Question: I have been hurting a wall for quite a while now, I am making an application linked to a software that we are using, which will allow the user to either from the software with my application with my application on the software.
So here is the whole idea:
So my app will be linked to the software's database (Software Patient) with the help of foreign key (patientId on "App Patient").
And I need to be able to search for 'email', 'password', 'firstName', 'lastName', 'secretStuff' directly from my app and be able to update data as well on both databases.
The biggest issue here is that I can't make a third table that merge all the data into one because the data from the software's database (Software Patient) will be updated quite a lot directly from the software by others people.
The current stack is composed of :
- -
Thank you in advance!
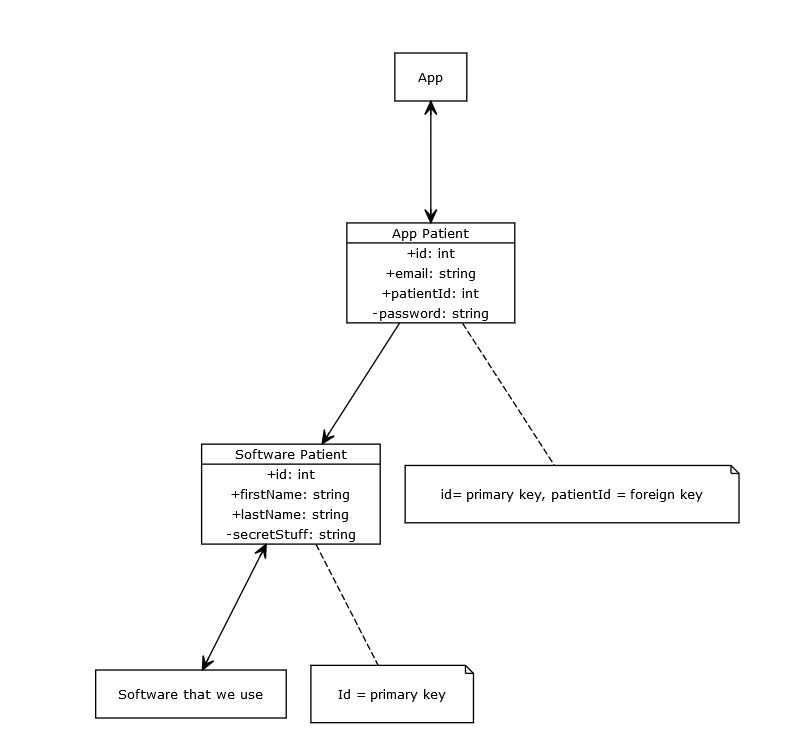
Answer: The app you are developing must get data from your commercial Software Patient (we'll call it SP) system. That presents several questions. You really need clear answers to these questions to finish designing the data flow in your app. Some of the questions:
- - - - -
If your app will use SQL to get data from SP, it will send that SQL to SP's SQL Server Express database. nodejs has tooling for that, but both the tooling and the SQL dialect used in postgreSQL are different. Maybe it would be wise to use SQL Server throughout: doing so reduces the cognitive load on people who will maintain and enhance your app in the future. Neither they nor you will have to keep straight the differences between the two DBMSs.
If you'll use an API, great! That's a clean interface between two systems. (It will probably have some irritating and confusing bugs, so allow some time for that. I've had to send pull requests to several API maintainers.)
If you figure out the answers to these sorts of questions, you'll make a good decision about your question of the third table. It's impossible to address your specific third-table question without some of these questions.
And. Please. Don't forget infosec. You have a duty to keep personal data of the patients you serve away from cybercreeps.